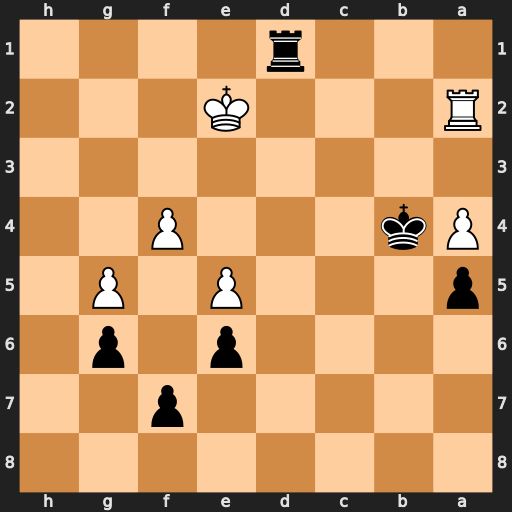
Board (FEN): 8/5p2/4p1p1/p3P1P1/Pk3P2/8/R3K3/3r4
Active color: b
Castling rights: -
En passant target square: -
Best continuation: Kb3 Kxd1 Kxa2 Kc2 Ka3